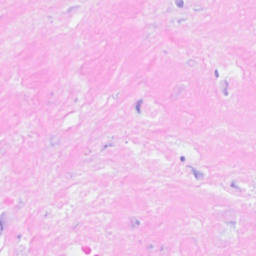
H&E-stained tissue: Breast